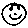
Label: smiley face